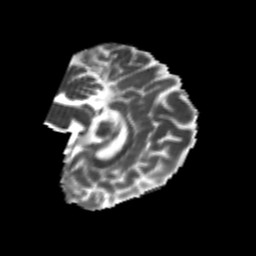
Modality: MD
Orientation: sagittal
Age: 21
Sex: female
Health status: healthy
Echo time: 0.074 s